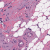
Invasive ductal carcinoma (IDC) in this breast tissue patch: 0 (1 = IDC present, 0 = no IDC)